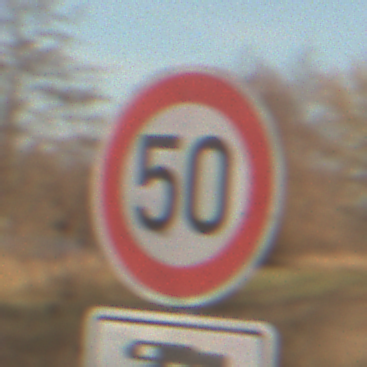
Verkehrszeichen: Geschwindigkeit50
Zusatzzeichen unten: HinweisDurchSinnbild23
Umgebung: Outdoor, Nature
Tageszeit: SunriseSunset
Wetter: PartlyCloudy
Licht: Natural
Jahreszeit: NotSpecified
Kontrast: MediumContrast